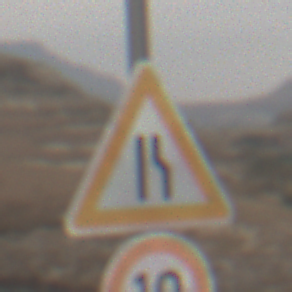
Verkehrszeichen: EinseitigVerengteFahrbahnRechts
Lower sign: Geschwindigkeit10
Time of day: MorningAfternoon
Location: Outdoor (Nature)
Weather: Overcast
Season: NotSpecified
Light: Natural